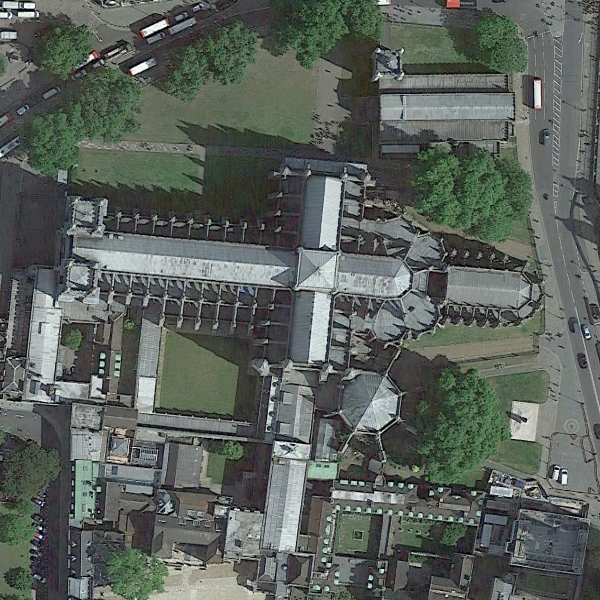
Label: Church